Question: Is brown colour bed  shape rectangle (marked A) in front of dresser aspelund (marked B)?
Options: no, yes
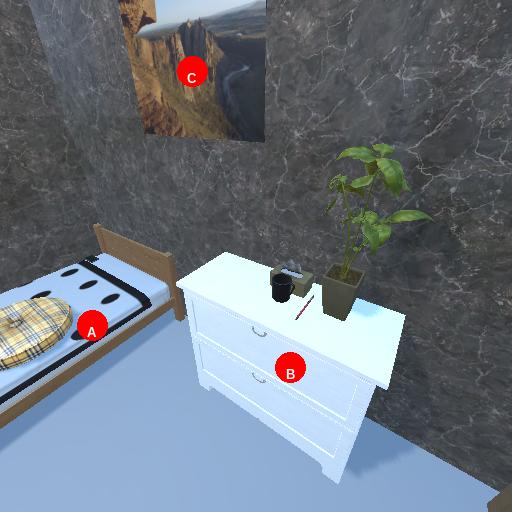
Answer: no